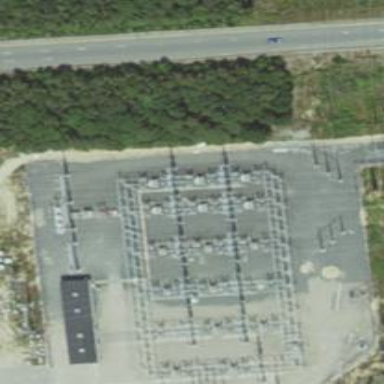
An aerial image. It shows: Switch used for power control.